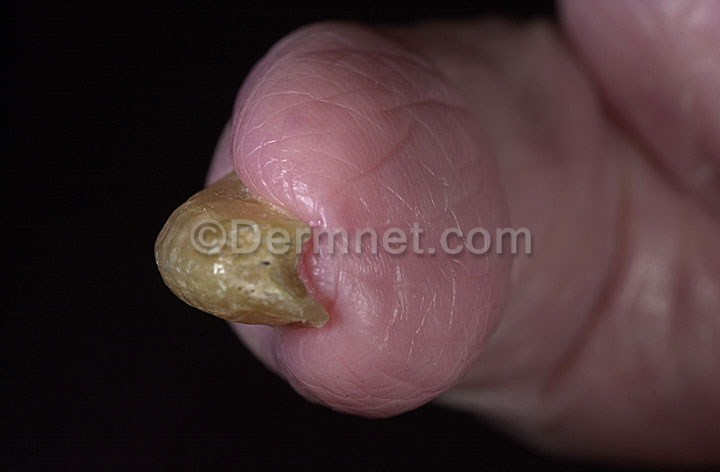
Disease: Nail Fungus and other Nail Disease